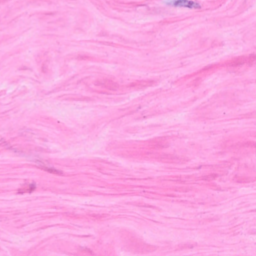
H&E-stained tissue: Breast